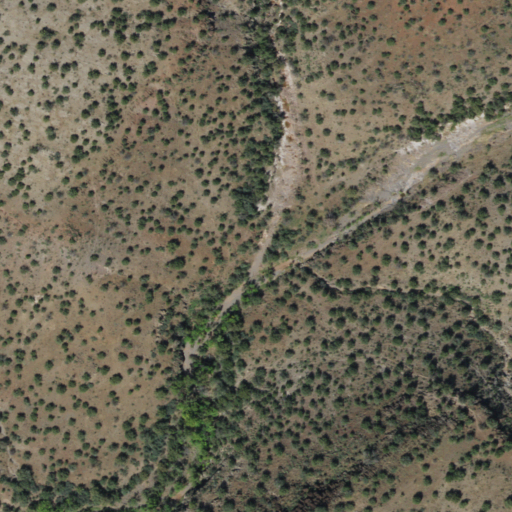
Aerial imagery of valley in Arizona named Red Rock Gulch containing shrub and grassland